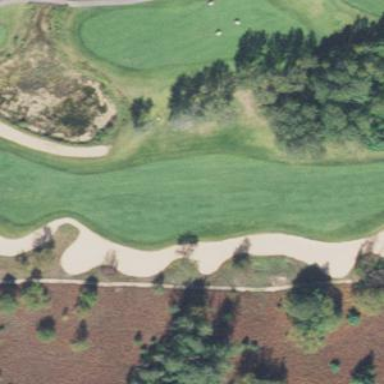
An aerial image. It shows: Golf fairway surrounded by grass.